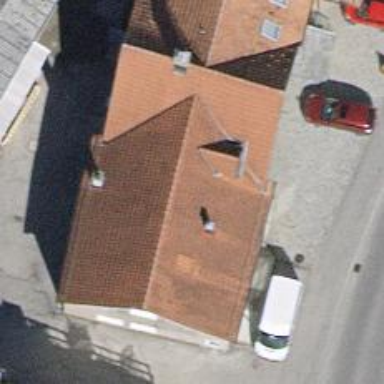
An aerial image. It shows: Restaurant.